Question: Everything is working fine locally, but the problem is that the font files I've added aren't showing in Solution Explorer and aren't getting built into the project when I deploy it to my web server, although everything works fine locally.
Because right-clicking on the file in Visual Studio didn't give me any options of using for font files, I manually added them to the folder through Windows File Explorer.
Same goes for some Javascript that I added. What am I doing wrong?
Screenshot of situation:

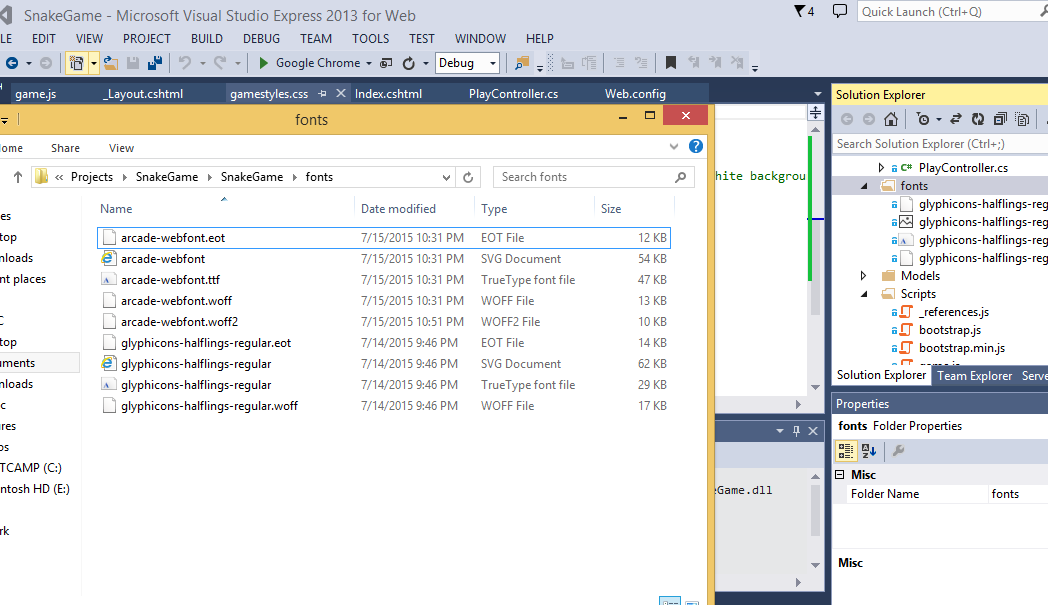
Answer: You can either add an existing item:
1. Right click the folder you want to add the files
2. Hover over Add
3. Select Existing item
4. Select the file(s) you would like to add.
Alternatively, if you've already done it the way you have, you need to add them to the solution file. You can do this manually (bothersome, could end up screwing it up), or, in solution explorer you will see there are icons at the top, there is one that shows all files:

Now if you navigate to your folder in the solution explorer, you can right click this items and select 'Include in project'